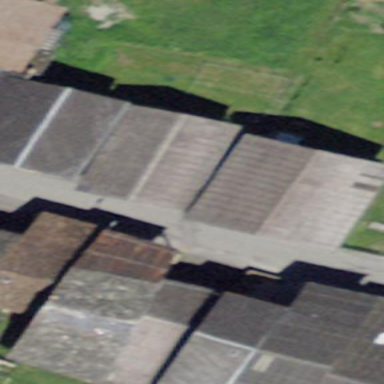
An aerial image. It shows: Terrace building.